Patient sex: M
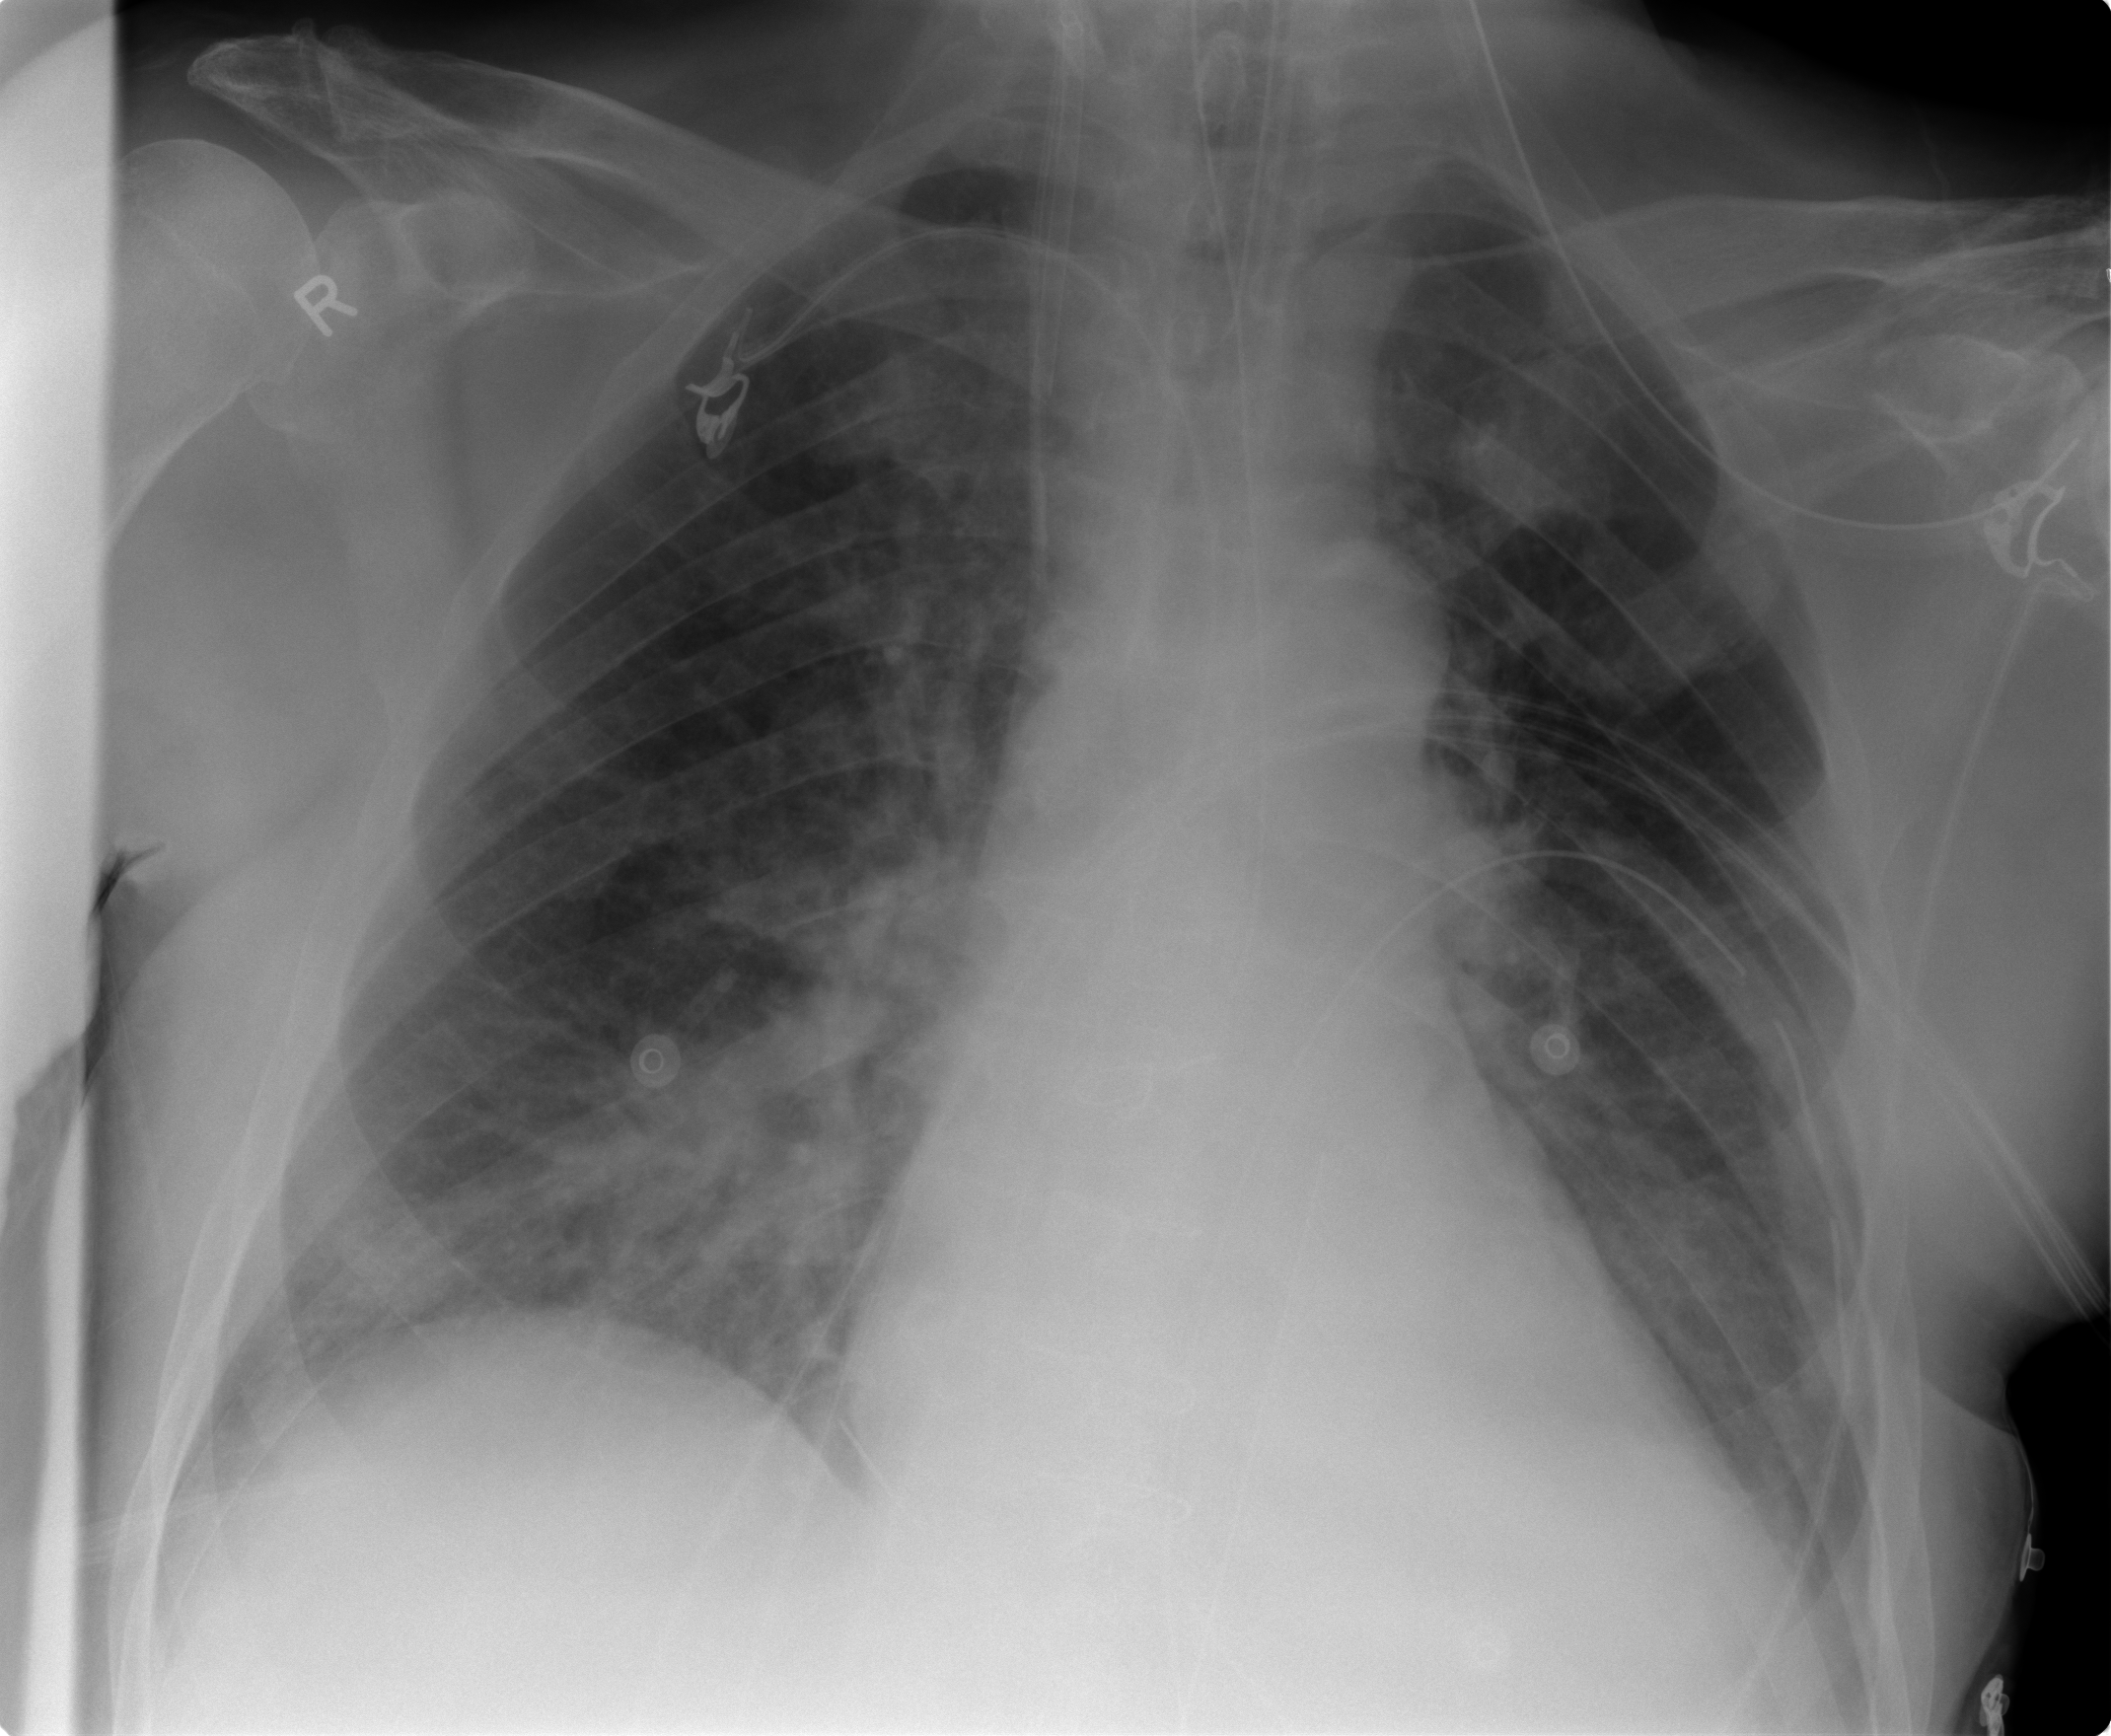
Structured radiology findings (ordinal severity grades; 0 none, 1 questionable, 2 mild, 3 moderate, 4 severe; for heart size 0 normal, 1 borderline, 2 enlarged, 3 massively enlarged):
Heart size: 1
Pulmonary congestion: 0
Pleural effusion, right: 0
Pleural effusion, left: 1
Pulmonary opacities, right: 0
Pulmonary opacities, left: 0
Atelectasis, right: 0
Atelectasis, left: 0